【题型】选择题　【知识点】平面几何　【难度】easy
如图，在 $\triangle ABC$ 中，$\angle BAC = 90^\circ$，$AB = AC$，分别以点 $B$、$C$ 为圆心、$BC$ 的长为半径画弧，与 $BA$、$CA$ 的延长线分别交于点 $D$、$E$。若 $BC = 4$，则图中阴影部分的面积为( \quad)

A. $2\pi - 4$ \quad    B. $4\pi - 4$ \quad      C. $8\pi - 8$  \quad     D. $4\pi - 8$
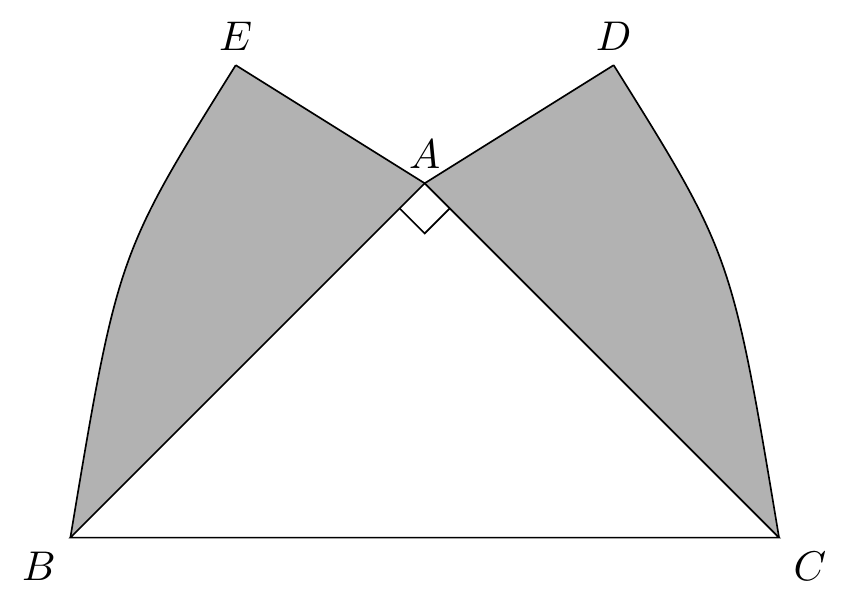
【解答】
解：$\because \angle BAC = 90^\circ$, $AB = AC$,

$\therefore \angle ABC = \angle ACB = 45^\circ$,

$\because BC = 4$,

$\therefore AB = AC = \frac{\sqrt{2}}{2} BC = 2\sqrt{2}$,

$\therefore S_{\text{阴影}} = 2\left(S_{\text{扇形}BCD} - S_{\triangle ABC}\right) = 2\left(\frac{45\pi \times 4^2}{360} - \frac{1}{2} \times 2\sqrt{2} \times 2\sqrt{2}\right) = 4\pi - 8$,

故选：D。